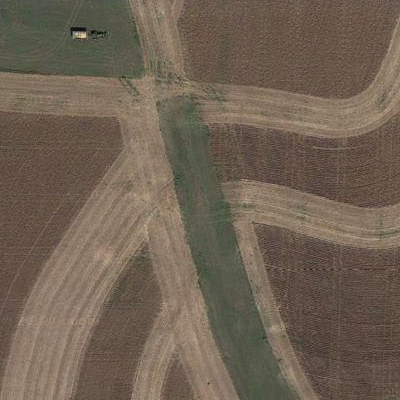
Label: Field